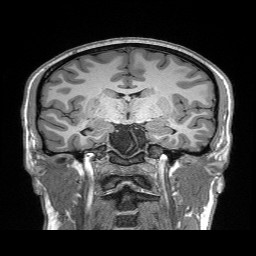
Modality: T1w
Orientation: sagittal